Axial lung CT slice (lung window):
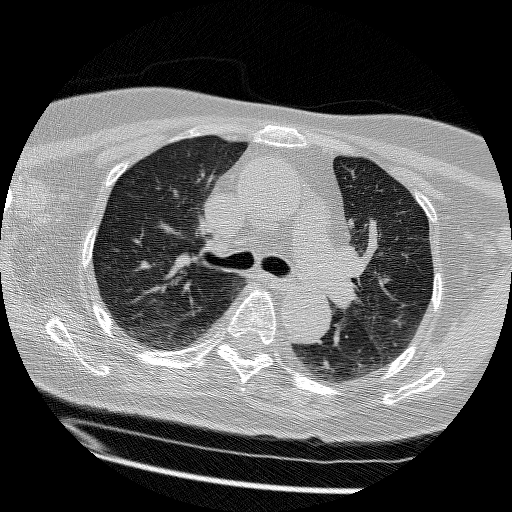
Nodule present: no